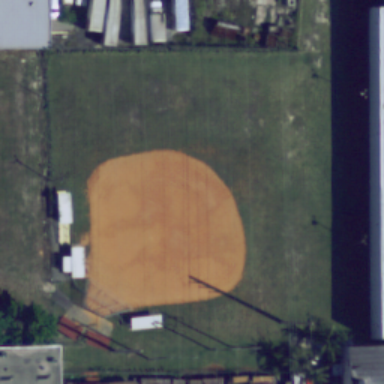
This is a old baseball diamond .